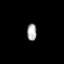
Tissue: prostate
Cell type: T cells
Senescence score: 0.3403
Nuclear area (px): 160
Mean DAPI intensity: 169.325